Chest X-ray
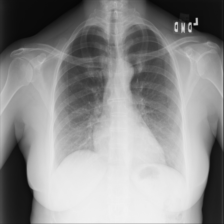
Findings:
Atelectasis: negative
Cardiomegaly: negative
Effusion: negative
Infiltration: negative
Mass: negative
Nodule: negative
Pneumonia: negative
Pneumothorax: negative
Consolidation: negative
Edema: negative
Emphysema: negative
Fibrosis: negative
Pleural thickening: negative
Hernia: negative